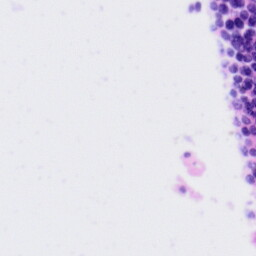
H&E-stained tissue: Tonsil